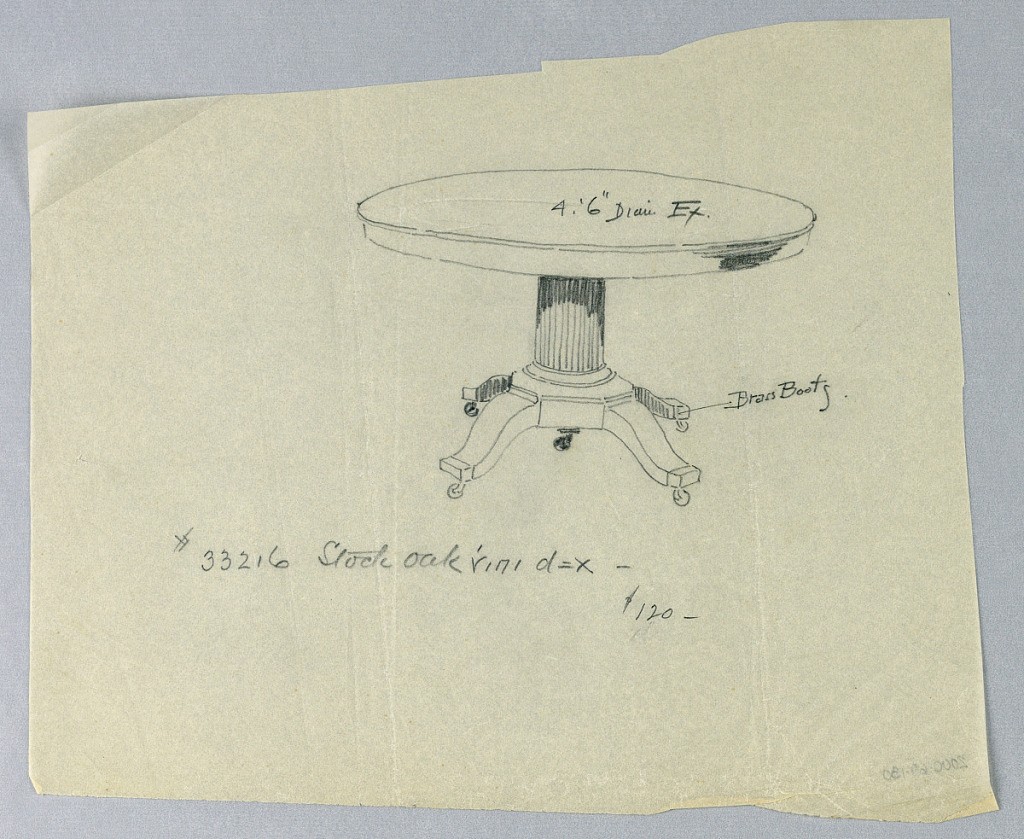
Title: Design for Round Oak Dining Table
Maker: A.N. Davenport Co.
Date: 1900–05
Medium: Graphite on thin, cream paper
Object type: Drawing
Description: Round molded table top raised on fluted columnar support sitting atop molded base raised on 4 splayed legs with casters.